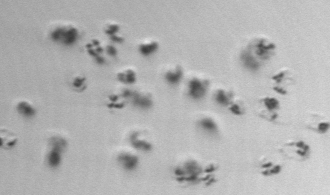
Label: Phaeocystis